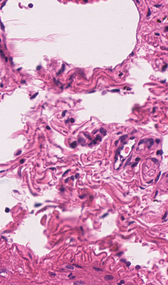
Tumor epithelial tissue: no
Tumor-associated stroma tissue: yes
Normal tissue: no